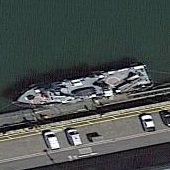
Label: civil